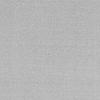
Atmospheric dust classification: dusty